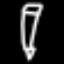
Label: pencil